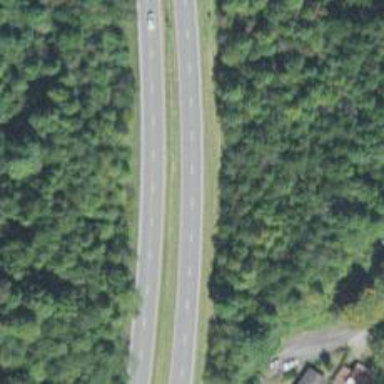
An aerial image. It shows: Asphalt road classified as trunk highway.